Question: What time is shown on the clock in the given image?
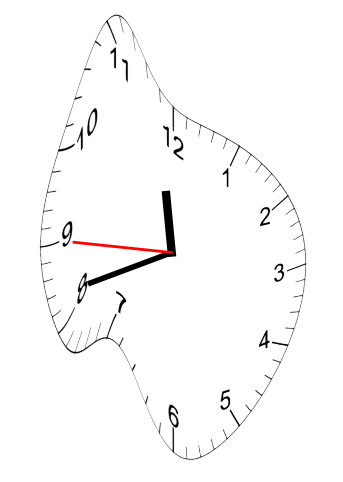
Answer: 11:41:45